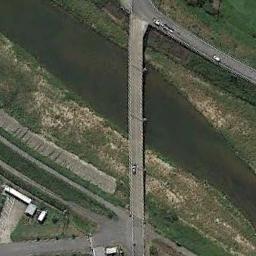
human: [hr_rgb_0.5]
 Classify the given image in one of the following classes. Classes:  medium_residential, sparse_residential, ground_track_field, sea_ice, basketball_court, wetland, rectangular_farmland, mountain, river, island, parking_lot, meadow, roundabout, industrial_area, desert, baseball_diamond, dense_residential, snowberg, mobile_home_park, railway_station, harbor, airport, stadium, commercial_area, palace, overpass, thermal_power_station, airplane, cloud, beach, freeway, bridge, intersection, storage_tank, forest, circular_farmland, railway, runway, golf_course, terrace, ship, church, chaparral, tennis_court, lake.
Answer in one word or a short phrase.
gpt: bridge